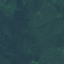
Land use / land cover: Forest